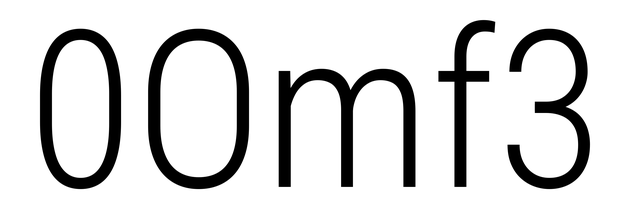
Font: Roboto_Condensed_Light